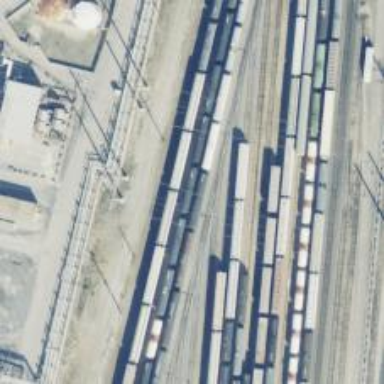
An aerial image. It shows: Railway yard.